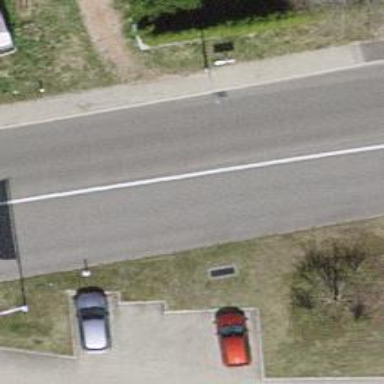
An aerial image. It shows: Road with steps.